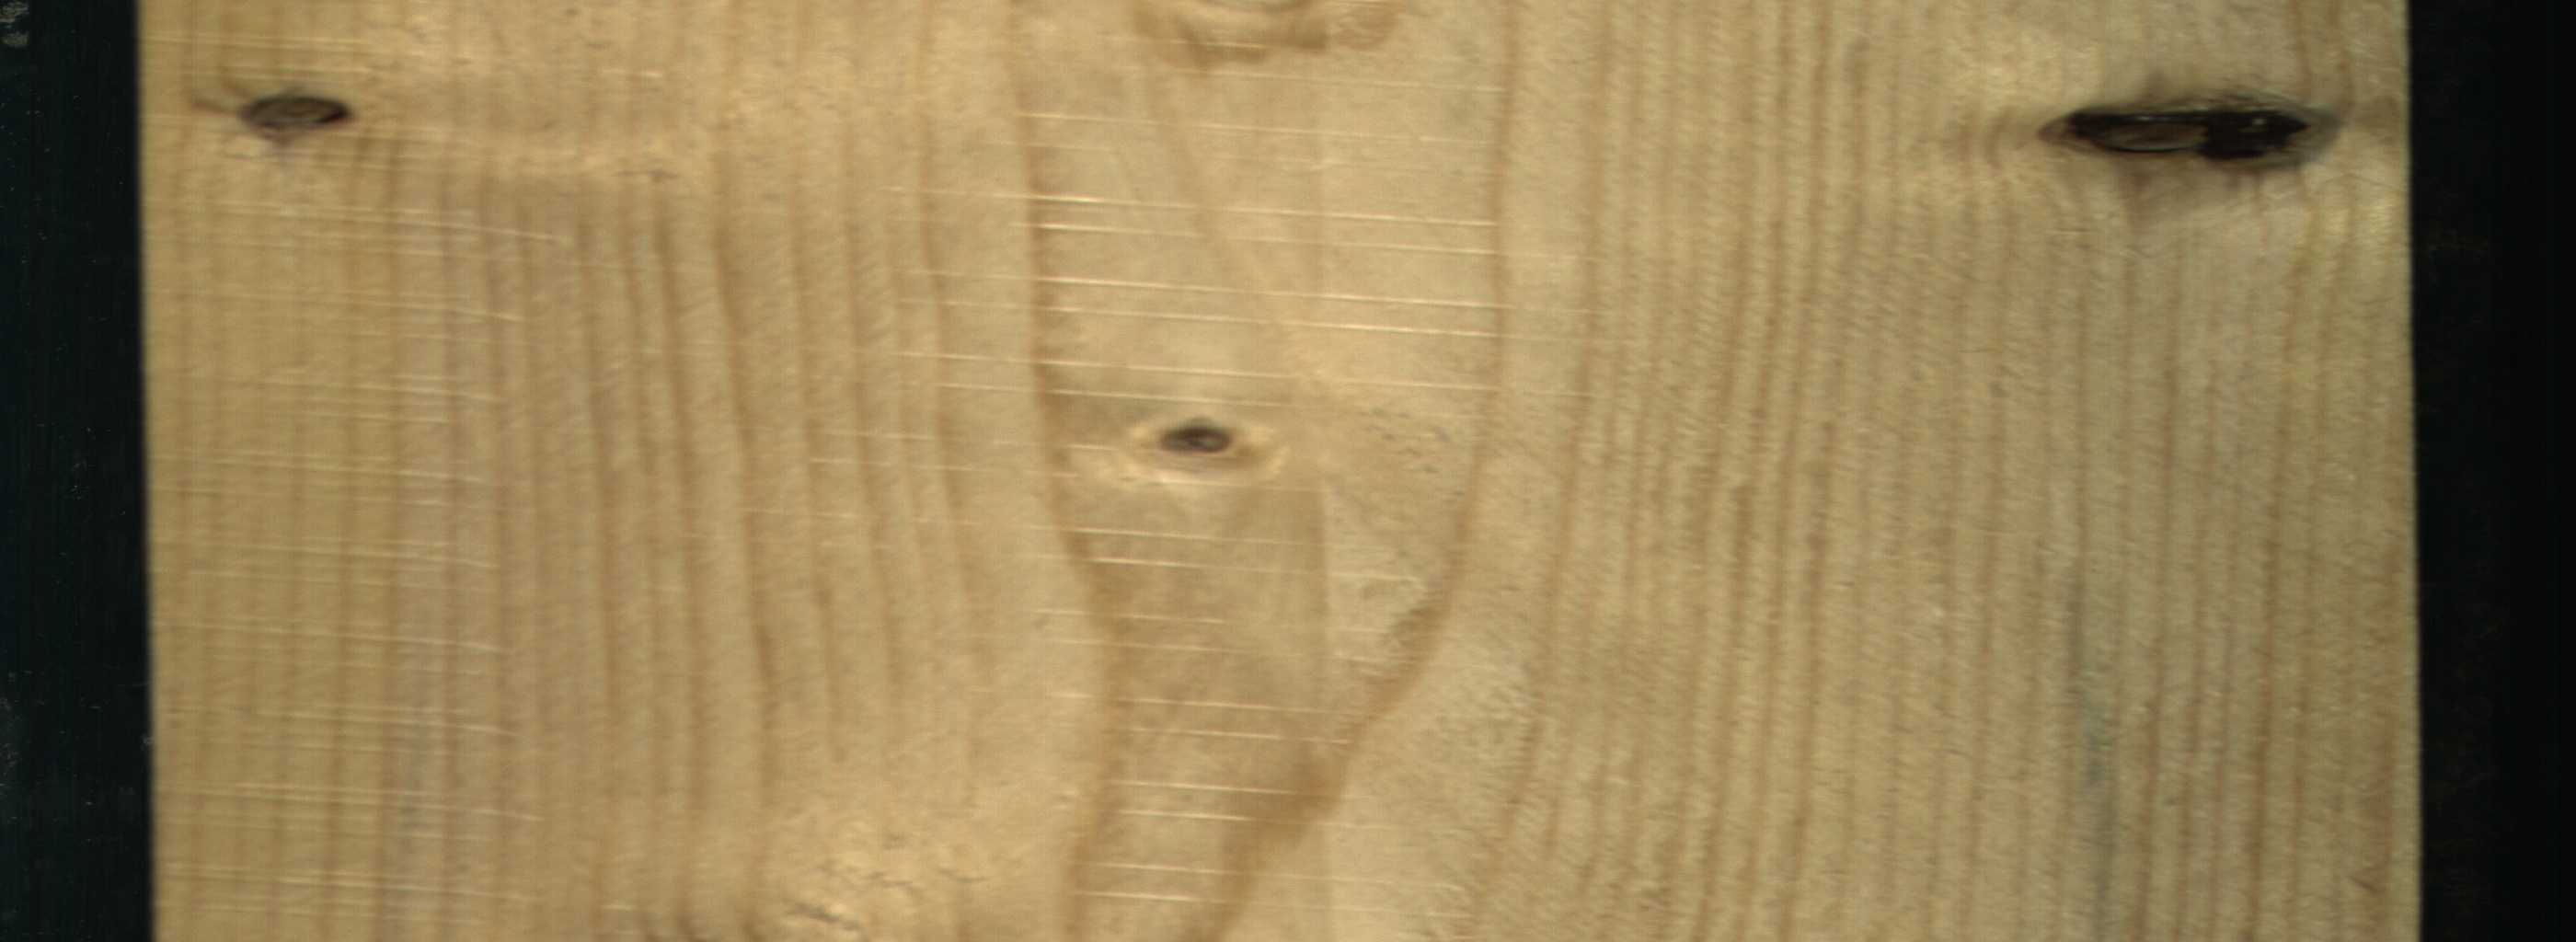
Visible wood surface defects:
Dead_Knot
Dead_Knot
Dead_Knot
Live_Knot